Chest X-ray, PA view. Patient: 61 years old, sex M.
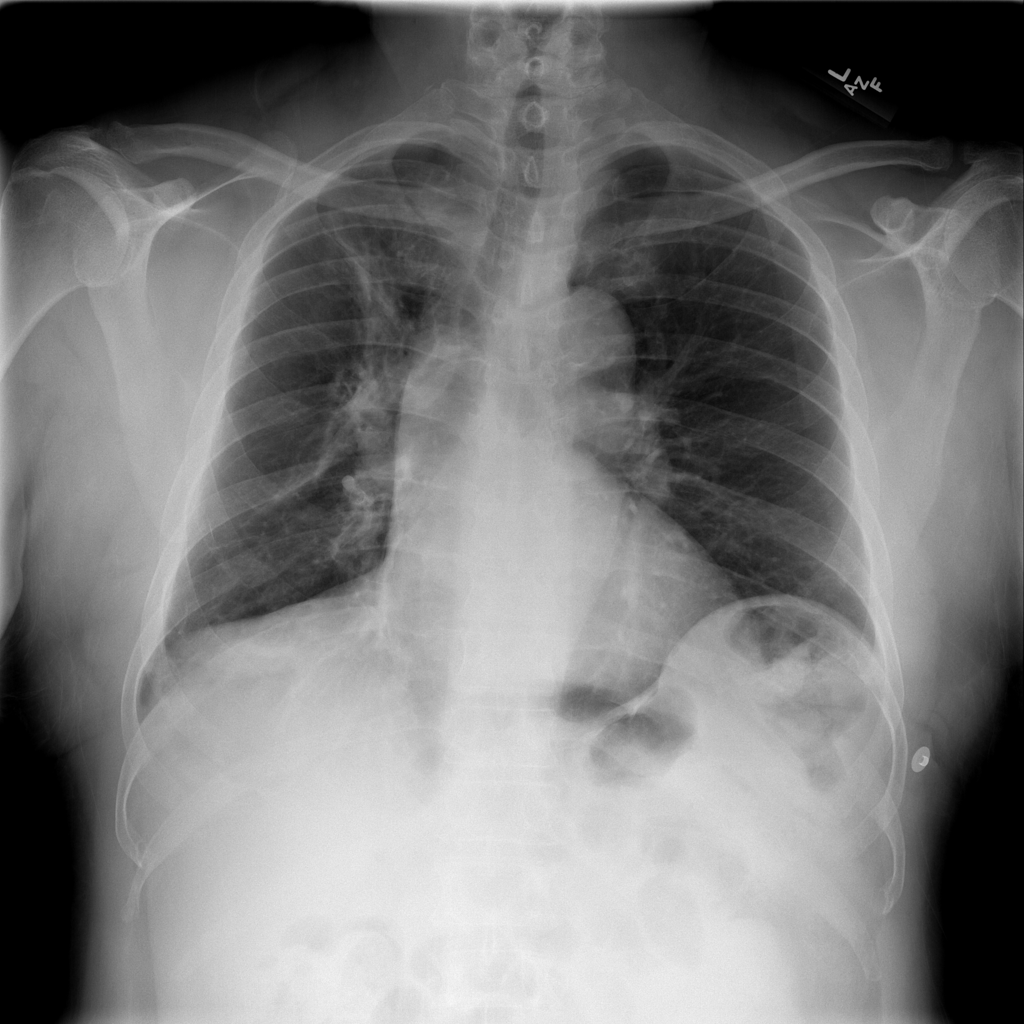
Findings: Atelectasis